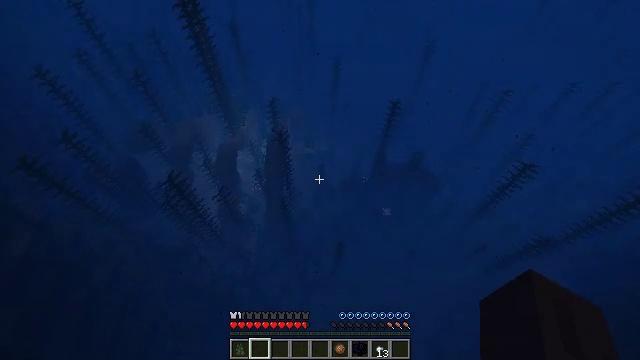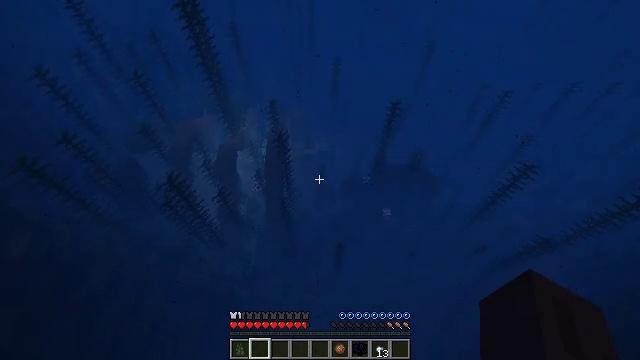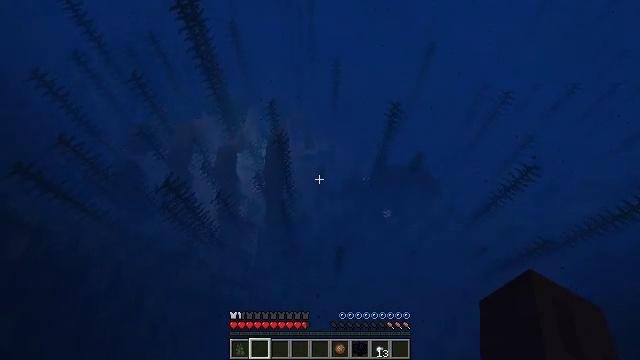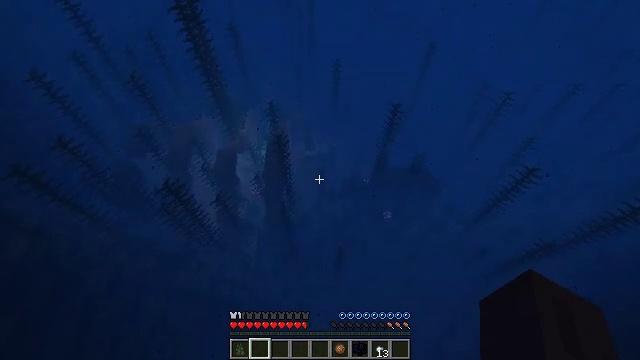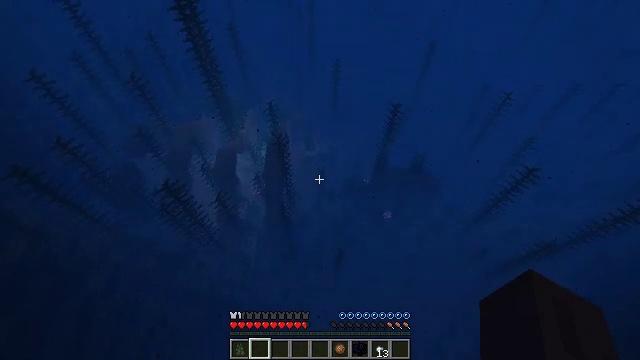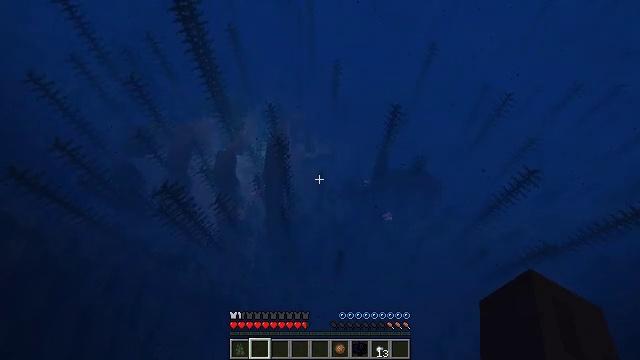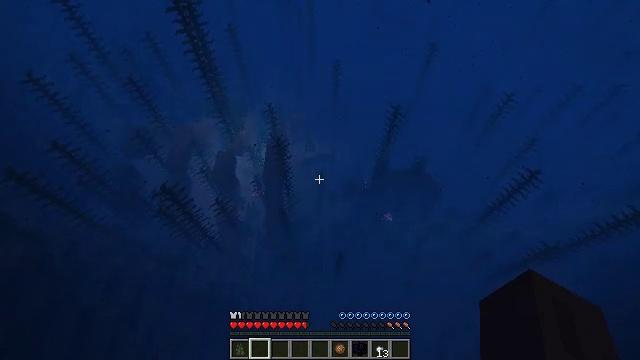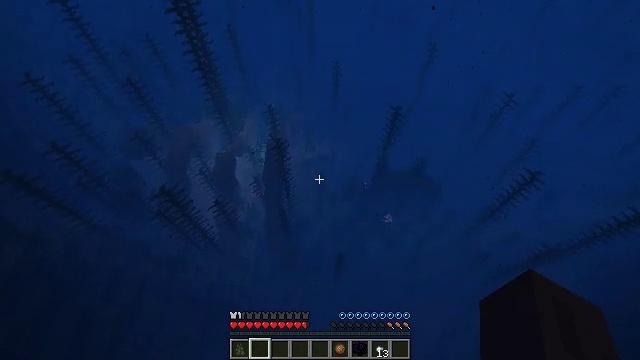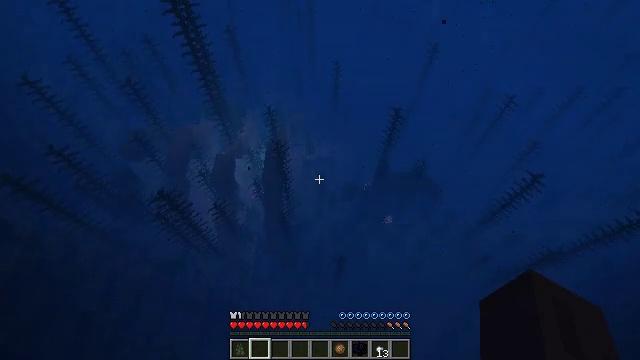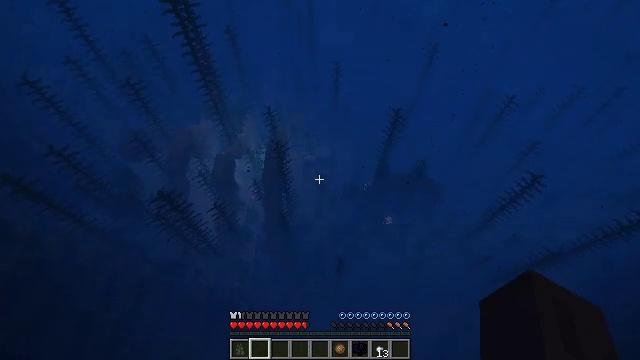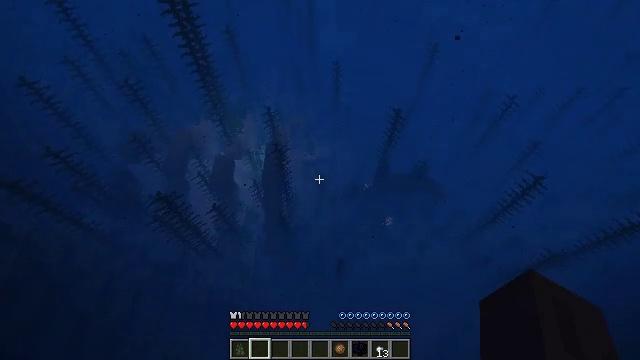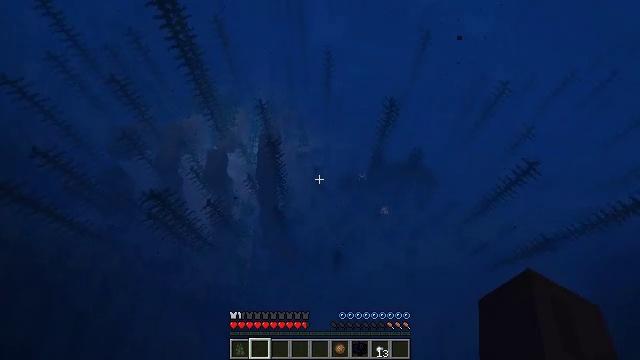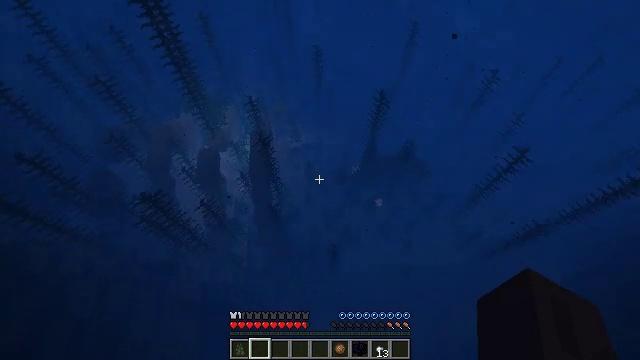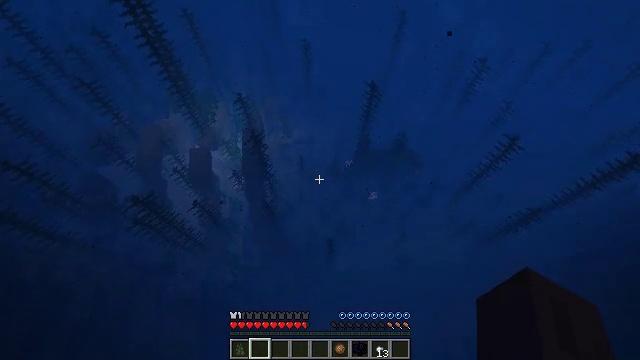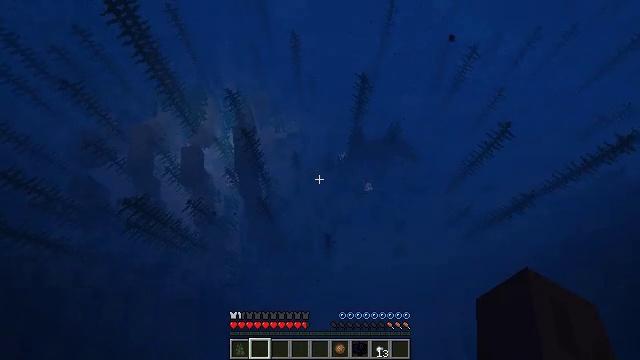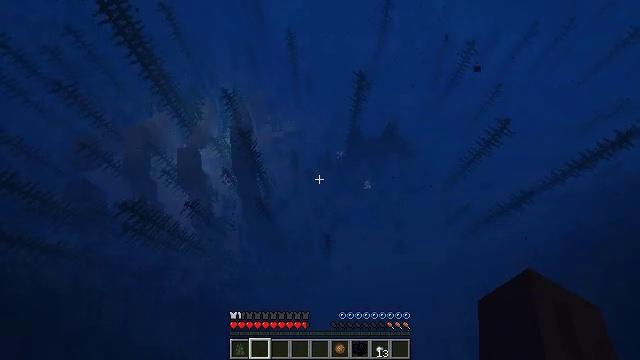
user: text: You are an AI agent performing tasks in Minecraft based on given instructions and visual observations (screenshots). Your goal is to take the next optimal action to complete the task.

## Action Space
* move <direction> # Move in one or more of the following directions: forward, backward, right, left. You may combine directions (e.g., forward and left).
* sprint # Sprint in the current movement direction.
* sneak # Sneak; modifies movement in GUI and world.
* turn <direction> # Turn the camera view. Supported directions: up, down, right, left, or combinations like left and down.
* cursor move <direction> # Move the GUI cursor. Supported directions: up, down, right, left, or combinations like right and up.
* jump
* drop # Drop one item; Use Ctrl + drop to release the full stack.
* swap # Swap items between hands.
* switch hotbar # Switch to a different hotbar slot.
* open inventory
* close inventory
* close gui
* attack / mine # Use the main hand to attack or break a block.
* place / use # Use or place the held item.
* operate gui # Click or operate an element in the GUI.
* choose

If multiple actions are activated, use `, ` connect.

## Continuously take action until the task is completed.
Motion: motion action
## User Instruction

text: Mine the sea lantern from the ocean monument.
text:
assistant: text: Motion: move forward
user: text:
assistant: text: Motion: move forward
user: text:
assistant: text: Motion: move forward
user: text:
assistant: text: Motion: move forward
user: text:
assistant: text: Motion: move forward
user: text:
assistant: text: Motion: move forward
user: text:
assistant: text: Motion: move forward
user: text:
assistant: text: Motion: move forward
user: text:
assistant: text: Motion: move forward
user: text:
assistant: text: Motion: move forward
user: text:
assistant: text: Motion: move forward, turn right and down
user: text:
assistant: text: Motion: move forward, turn right and down
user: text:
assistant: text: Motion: move forward, turn right and down
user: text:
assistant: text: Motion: move forward, turn right and down
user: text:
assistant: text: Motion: move forward
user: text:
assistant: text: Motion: move forward
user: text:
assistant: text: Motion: move forward
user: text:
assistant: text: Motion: move forward
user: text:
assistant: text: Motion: move forward
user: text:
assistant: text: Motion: move forward
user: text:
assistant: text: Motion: move forward
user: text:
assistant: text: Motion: move forward
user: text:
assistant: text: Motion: move forward
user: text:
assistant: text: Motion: move forward
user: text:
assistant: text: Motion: move forward
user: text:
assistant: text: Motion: move forward
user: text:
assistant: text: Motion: move forward
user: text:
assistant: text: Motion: move forward
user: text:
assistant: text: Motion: move forward
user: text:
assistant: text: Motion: move forward